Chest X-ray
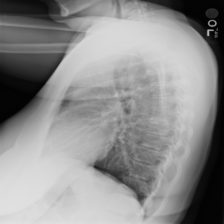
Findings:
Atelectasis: negative
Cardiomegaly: negative
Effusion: negative
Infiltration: negative
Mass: negative
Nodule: negative
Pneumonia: negative
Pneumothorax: negative
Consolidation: negative
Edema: negative
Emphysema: negative
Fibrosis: negative
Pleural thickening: negative
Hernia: negative